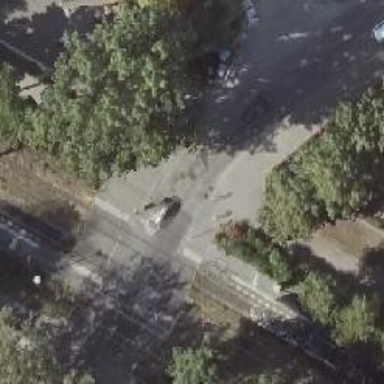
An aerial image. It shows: Uncontrolled tram level crossing.